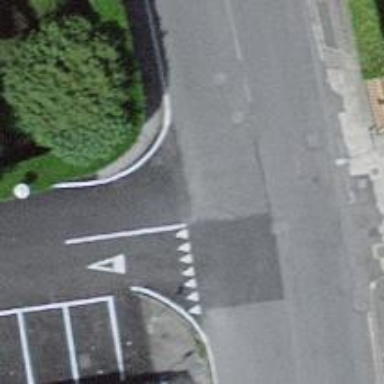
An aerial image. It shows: Road with "give way" sign.